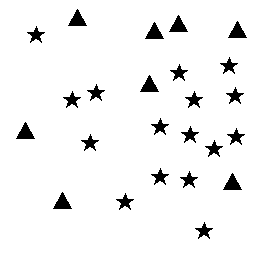
Squares: 0
Triangles: 8
Stars: 16
Total shapes: 24